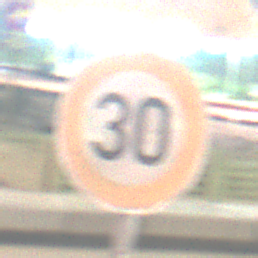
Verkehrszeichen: Geschwindigkeit30
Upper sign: AmphibienwanderungRechts
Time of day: Night
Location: Outdoor (Urban)
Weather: PartlyCloudy
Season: NotSpecified
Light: Artificial